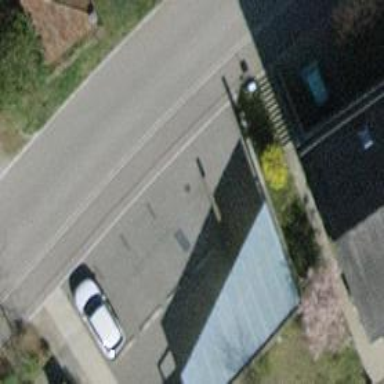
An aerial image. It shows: Parking area.